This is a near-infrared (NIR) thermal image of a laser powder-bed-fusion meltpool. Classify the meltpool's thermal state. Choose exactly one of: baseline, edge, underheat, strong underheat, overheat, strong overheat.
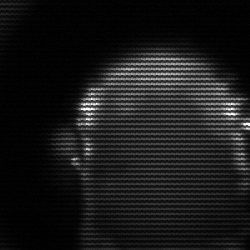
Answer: baseline